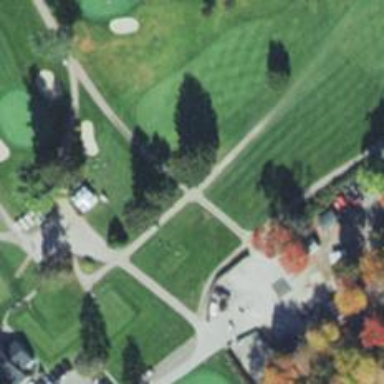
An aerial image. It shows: Well-maintained grade1 path in golf course.